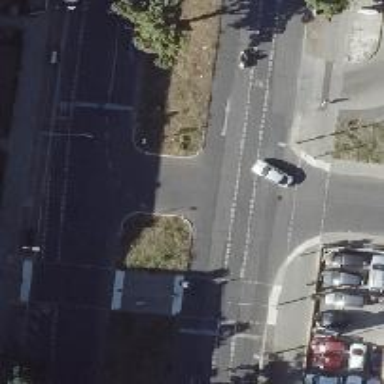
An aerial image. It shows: Signal for traffic control.